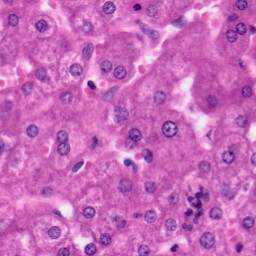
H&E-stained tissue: Liver